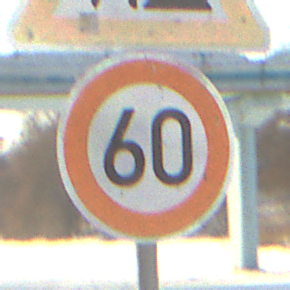
Verkehrszeichen: Geschwindigkeit60
Zusatzzeichen oben: Arbeitsstelle
Umgebung: Outdoor, Suburban
Tageszeit: MorningAfternoon
Wetter: PartlyCloudy
Licht: Natural
Jahreszeit: NotSpecified
Kontrast: HighContrast